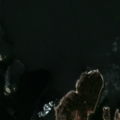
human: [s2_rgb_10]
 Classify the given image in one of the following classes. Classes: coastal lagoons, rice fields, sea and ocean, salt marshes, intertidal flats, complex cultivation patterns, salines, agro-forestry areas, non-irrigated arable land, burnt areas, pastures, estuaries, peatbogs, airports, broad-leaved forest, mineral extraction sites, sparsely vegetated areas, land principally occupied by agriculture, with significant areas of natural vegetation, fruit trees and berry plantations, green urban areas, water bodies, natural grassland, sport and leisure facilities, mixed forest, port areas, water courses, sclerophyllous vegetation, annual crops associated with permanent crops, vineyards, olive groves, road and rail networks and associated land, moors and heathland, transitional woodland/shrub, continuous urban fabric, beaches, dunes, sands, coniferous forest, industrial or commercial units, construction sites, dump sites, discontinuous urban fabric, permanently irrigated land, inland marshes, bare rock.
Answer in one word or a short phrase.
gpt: sea and ocean